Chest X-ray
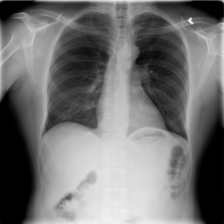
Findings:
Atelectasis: negative
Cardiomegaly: negative
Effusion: negative
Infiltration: negative
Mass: negative
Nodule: negative
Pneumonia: negative
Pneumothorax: negative
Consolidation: negative
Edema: negative
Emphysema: negative
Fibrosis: negative
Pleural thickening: negative
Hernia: negative